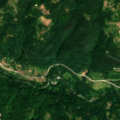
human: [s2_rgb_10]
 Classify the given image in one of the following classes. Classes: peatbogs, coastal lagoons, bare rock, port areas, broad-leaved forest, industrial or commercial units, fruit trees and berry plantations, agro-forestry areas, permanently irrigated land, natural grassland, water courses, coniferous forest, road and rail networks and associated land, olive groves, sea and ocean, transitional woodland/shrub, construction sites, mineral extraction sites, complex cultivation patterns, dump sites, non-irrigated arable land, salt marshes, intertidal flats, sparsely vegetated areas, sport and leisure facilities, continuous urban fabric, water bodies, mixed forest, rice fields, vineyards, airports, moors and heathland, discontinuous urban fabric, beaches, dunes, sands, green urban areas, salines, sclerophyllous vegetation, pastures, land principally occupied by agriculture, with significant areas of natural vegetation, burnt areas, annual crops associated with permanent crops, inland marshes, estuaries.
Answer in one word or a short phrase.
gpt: land principally occupied by agriculture, with significant areas of natural vegetation, broad-leaved forest, transitional woodland/shrub